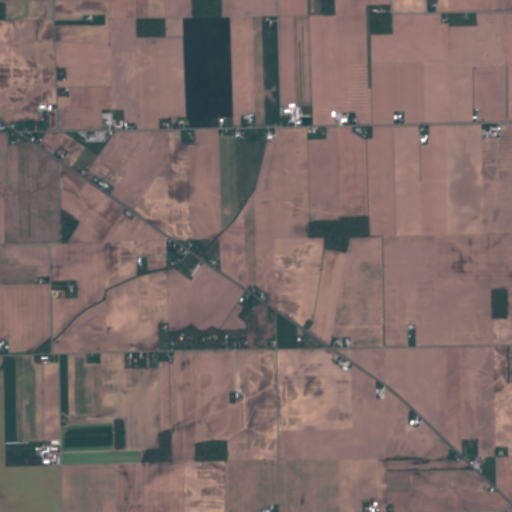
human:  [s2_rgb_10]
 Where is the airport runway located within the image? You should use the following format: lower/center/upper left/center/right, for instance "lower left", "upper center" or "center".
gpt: The airport runway is located in the upper right of the image.
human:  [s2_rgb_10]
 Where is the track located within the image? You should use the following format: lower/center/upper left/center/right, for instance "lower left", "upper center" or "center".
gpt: There is no track in the image.